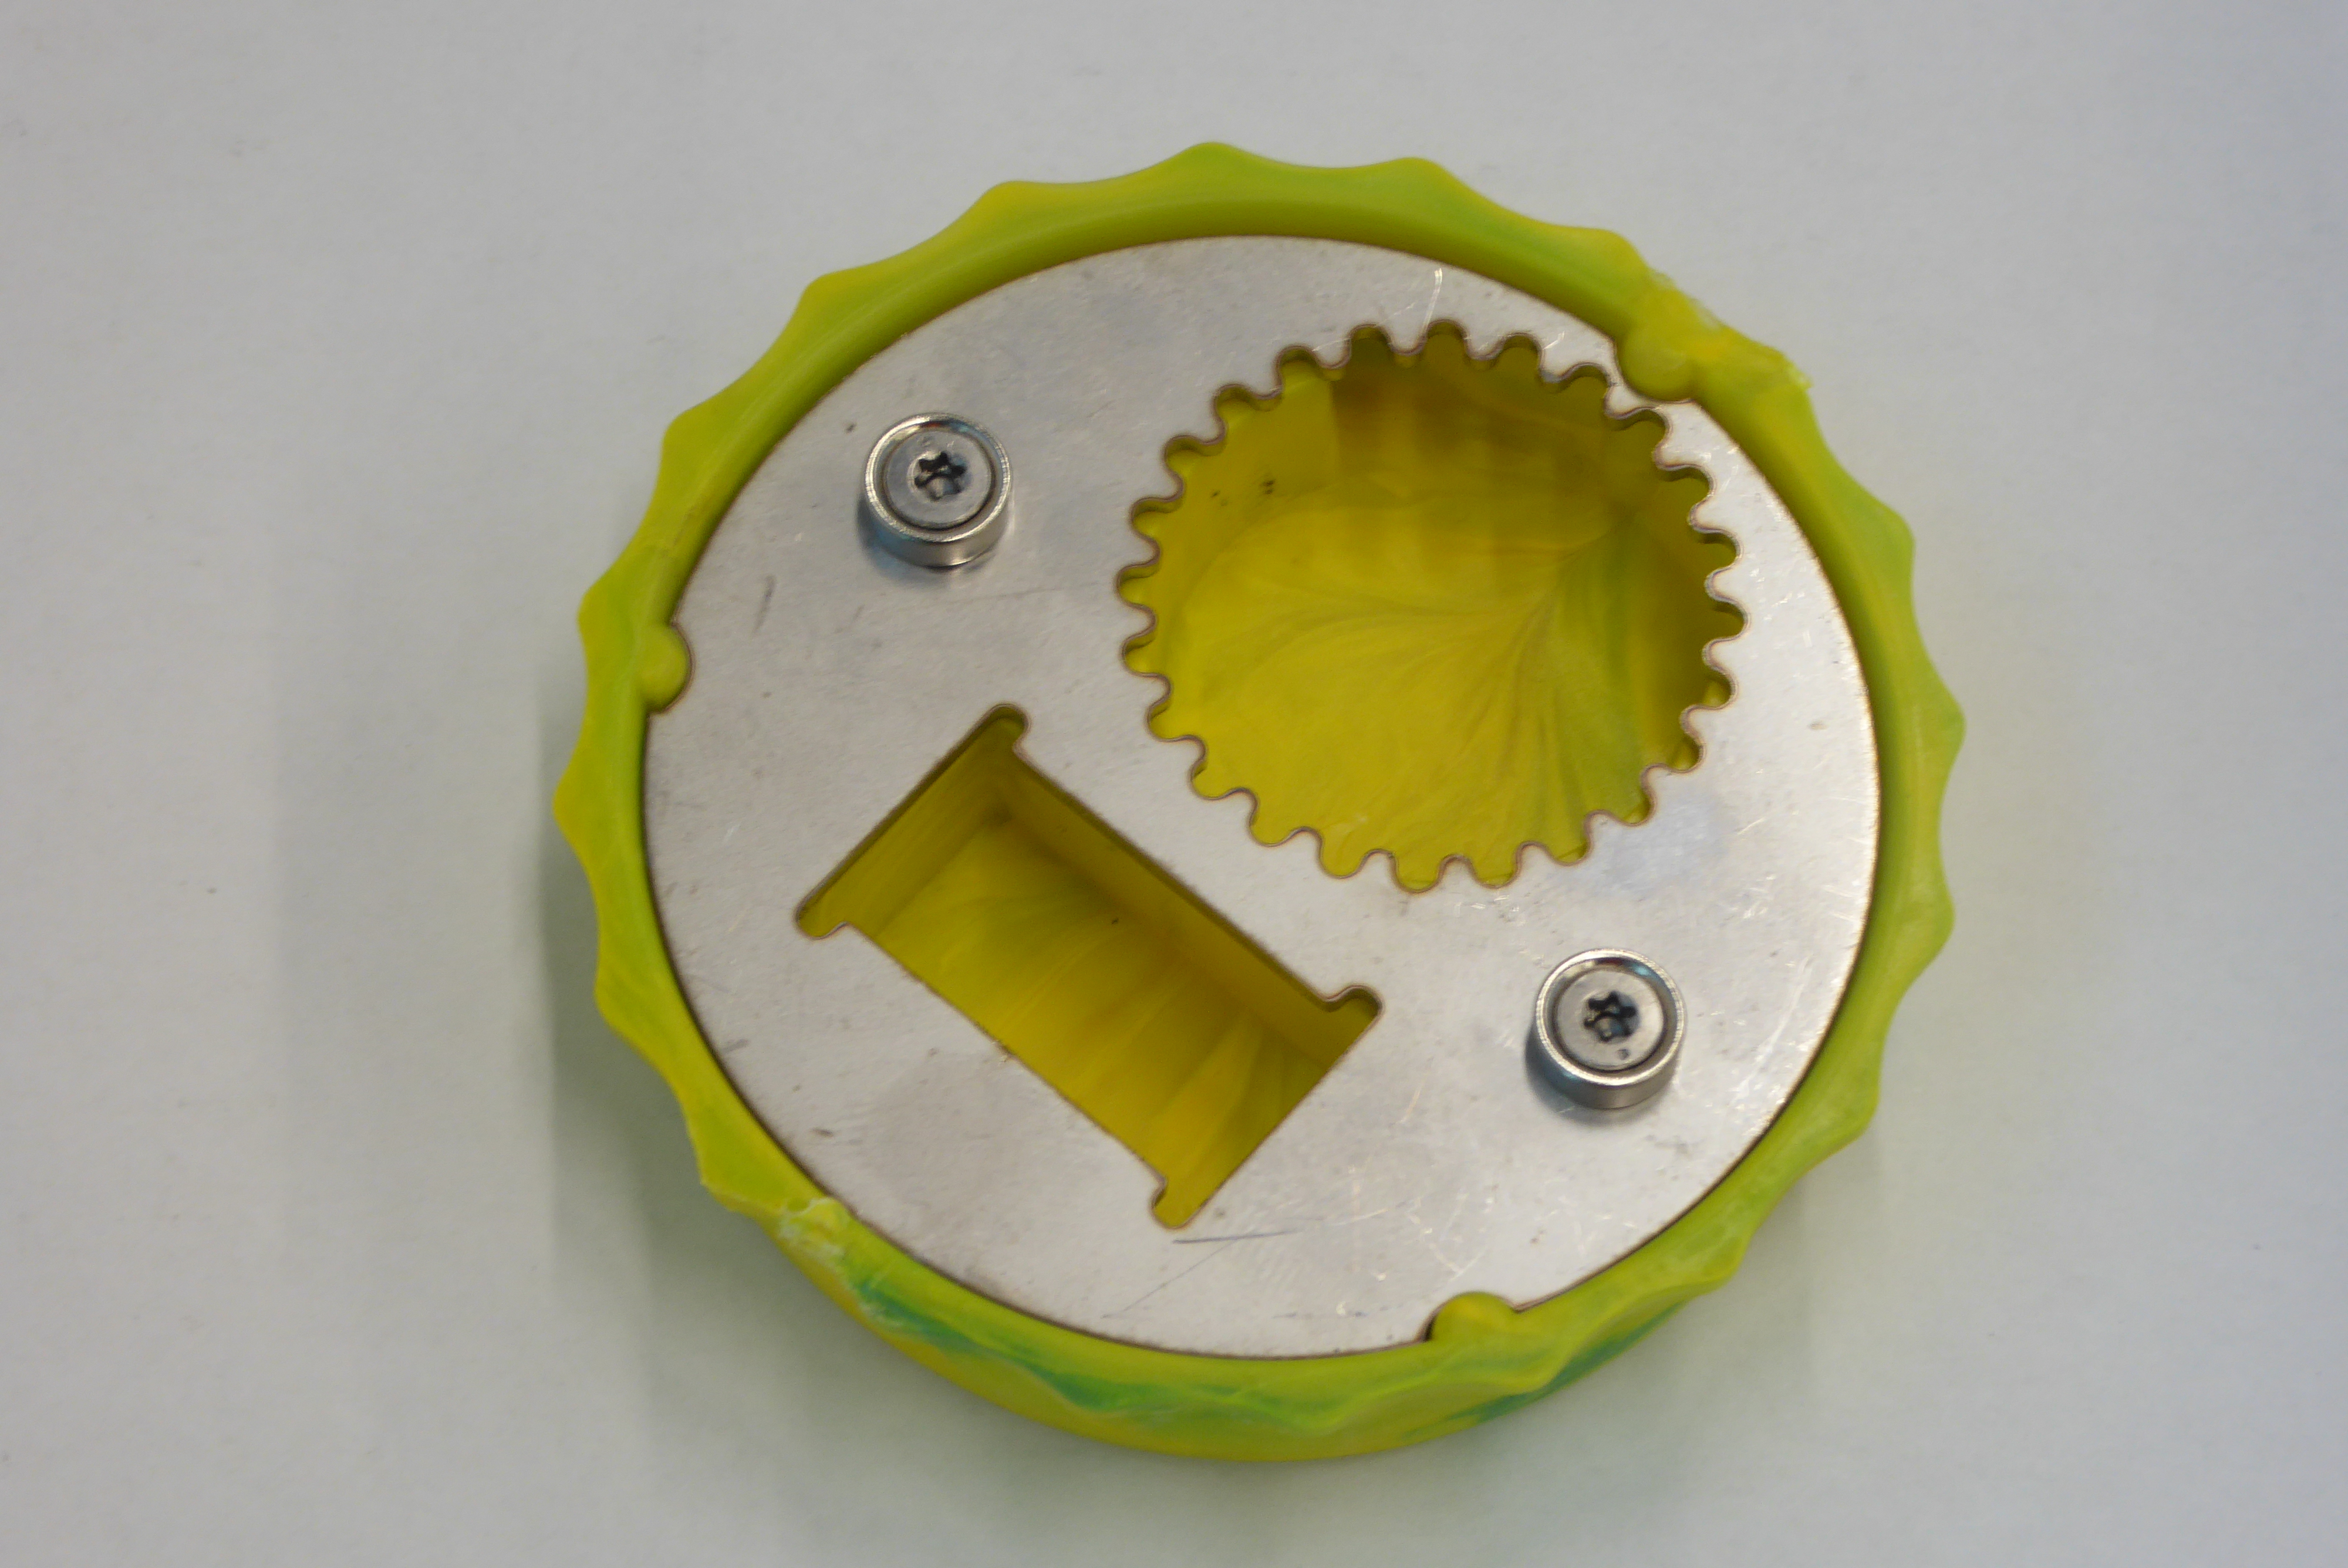
Label: Bottle Opener